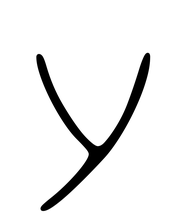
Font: Gluten_Thin